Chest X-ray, PA view. Patient: 71 years old, sex M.
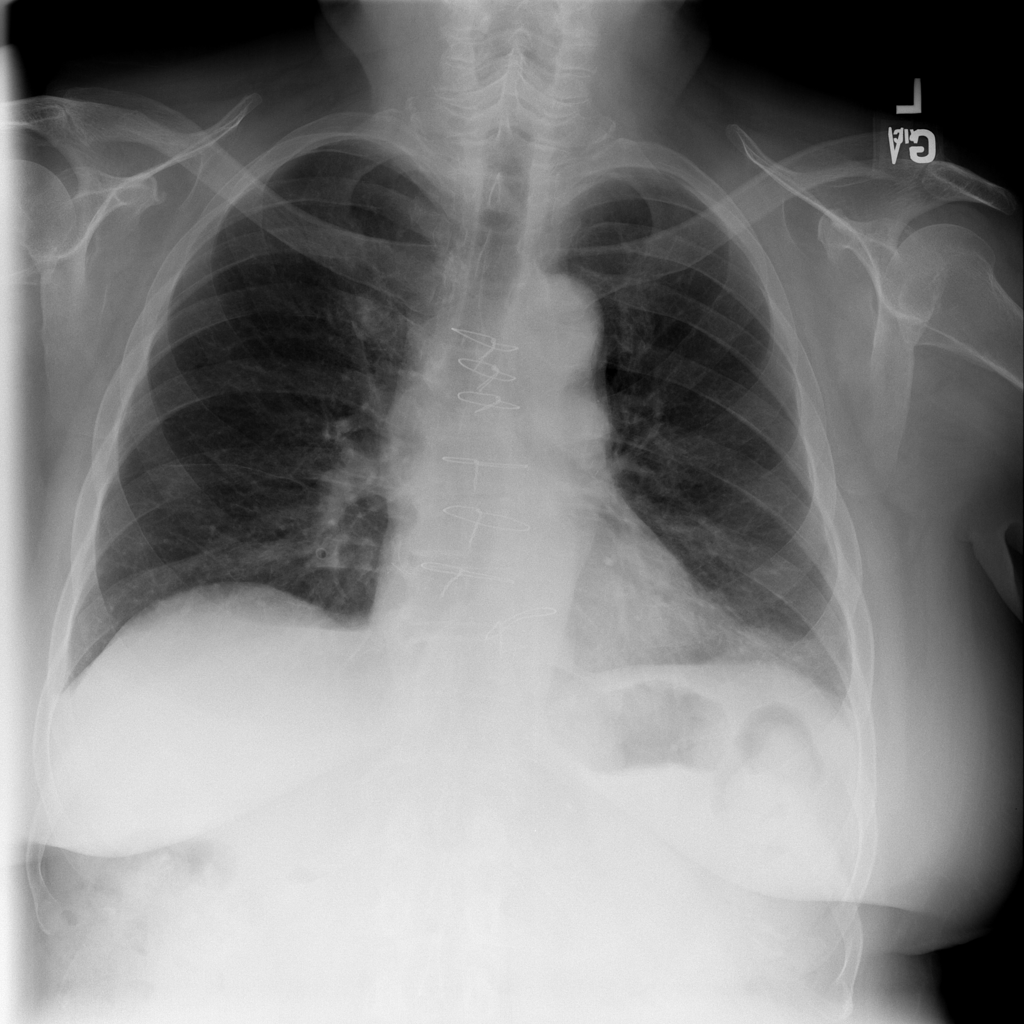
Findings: No Finding